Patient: sex F, age 68
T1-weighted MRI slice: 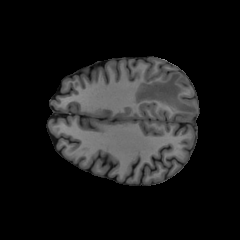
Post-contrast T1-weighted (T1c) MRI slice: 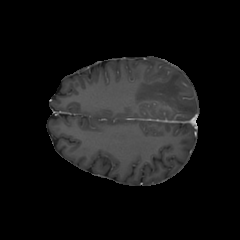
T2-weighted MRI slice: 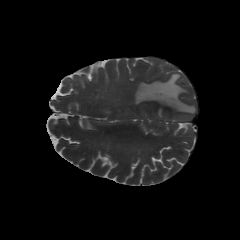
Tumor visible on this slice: yes
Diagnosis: Glioblastoma, IDH-wildtype
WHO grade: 4